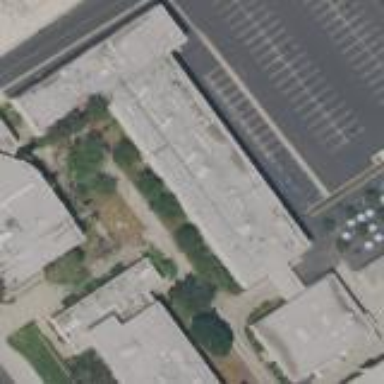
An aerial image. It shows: School building.